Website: bh-photo
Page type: customer-info-address
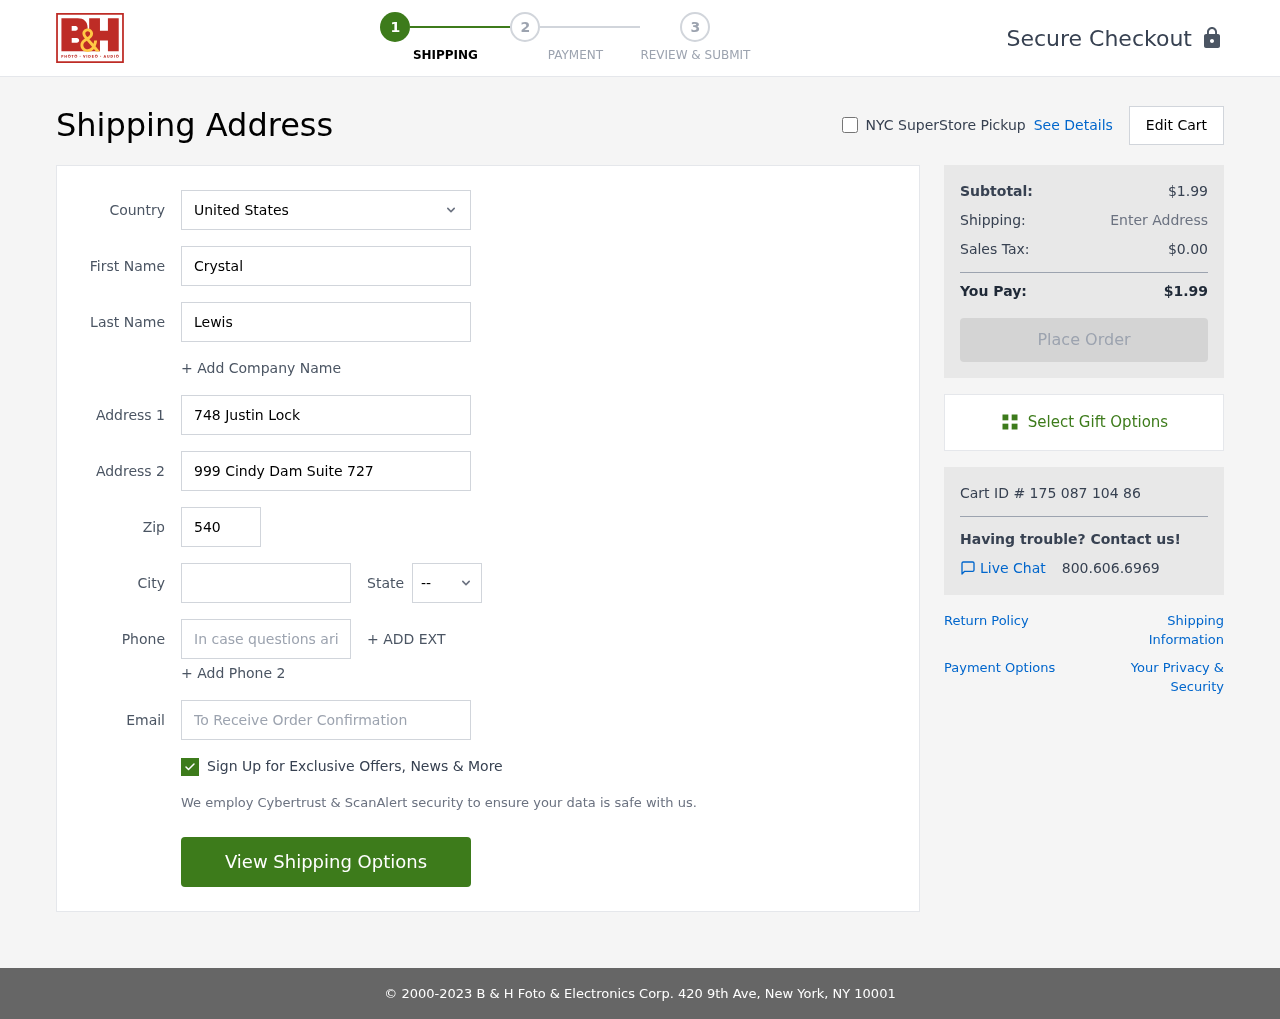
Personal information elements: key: PII_CITY
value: Cruzhaven
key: PII_COUNTRY
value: United States
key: PII_EMAIL
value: crystal_lewis@gmail.com
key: PII_FIRSTNAME
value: Crystal
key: PII_LASTNAME
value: Lewis
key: PII_PHONE
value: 7334713135
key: PII_POSTCODE
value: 54068
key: PII_STATE_ABBR
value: OH
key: PII_STREET
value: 748 Justin Lock
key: PII_STREET2
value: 999 Cindy Dam Suite 727
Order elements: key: ORDER_SUBTOTAL
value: $1.99
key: ORDER_TAX
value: $0.00
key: ORDER_TOTAL
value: $1.99
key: ORDER_ID
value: Cart ID # 175 087 104 86